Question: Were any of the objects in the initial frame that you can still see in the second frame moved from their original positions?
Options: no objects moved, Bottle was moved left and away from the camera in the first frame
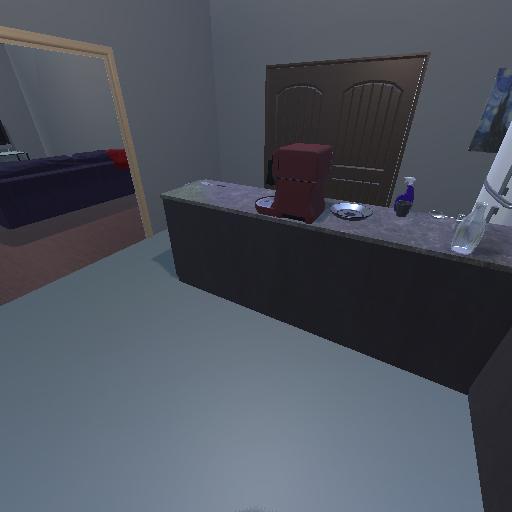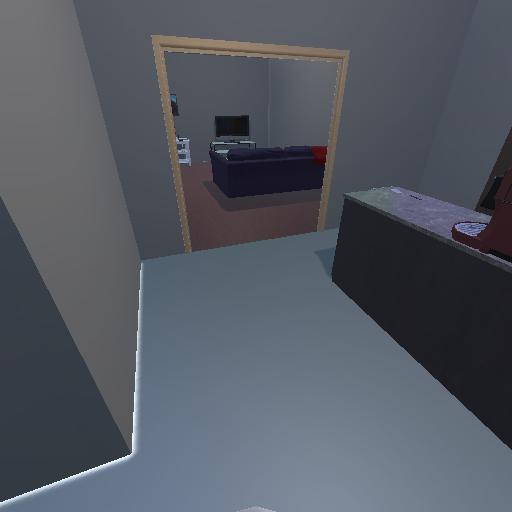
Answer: no objects moved